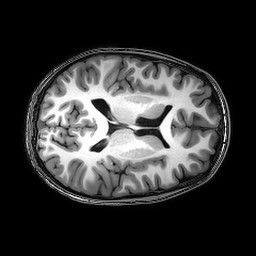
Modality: T1w
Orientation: axial
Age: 20
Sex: male
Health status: healthy
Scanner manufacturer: philips
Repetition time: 0.008124 s
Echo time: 0.00372 s